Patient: sex M, age 65
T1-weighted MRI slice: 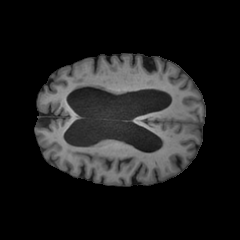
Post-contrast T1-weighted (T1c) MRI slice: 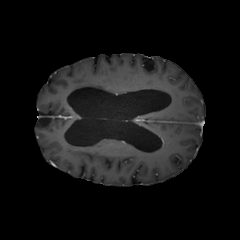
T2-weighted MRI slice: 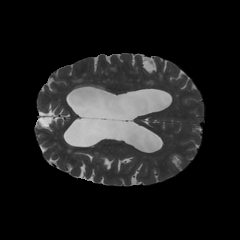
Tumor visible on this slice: no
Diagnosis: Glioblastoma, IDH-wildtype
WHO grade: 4